Aerial crown-view tile of a tropical tree (Barro Colorado Island, Panama), acquired 20250715:
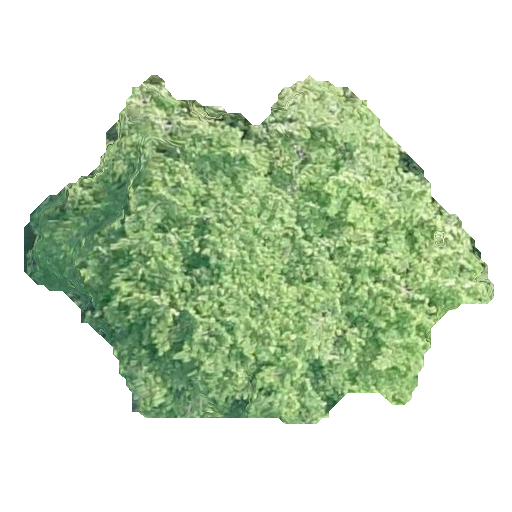
Species: Virola surinamensis
GBIF accepted scientific name: Virola surinamensis
Crown area: 162.966 m²